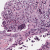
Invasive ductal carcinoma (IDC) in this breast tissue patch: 0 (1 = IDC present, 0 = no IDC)